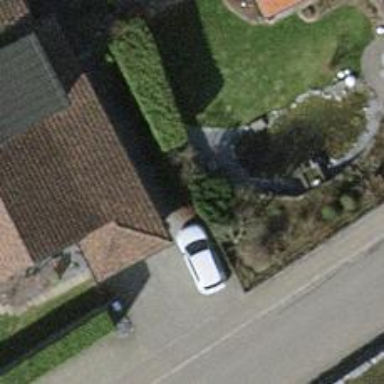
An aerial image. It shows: Hedge acting as barrier.